Aerial crown-view tile of a tropical tree (Barro Colorado Island, Panama), acquired 20250512:
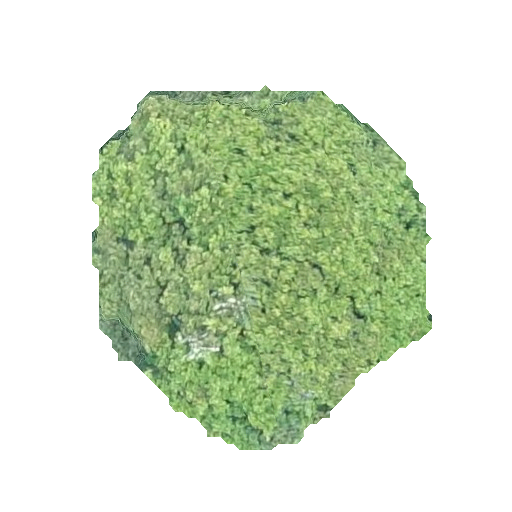
Species: Prioria copaifera
GBIF accepted scientific name: Prioria copaifera
Crown area: 136.966 m²